Interaction volume radius: 10 \u00c5
Interaction volume height: 10 \u00c5
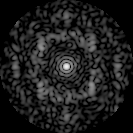
Disorder parameter: 0.6834